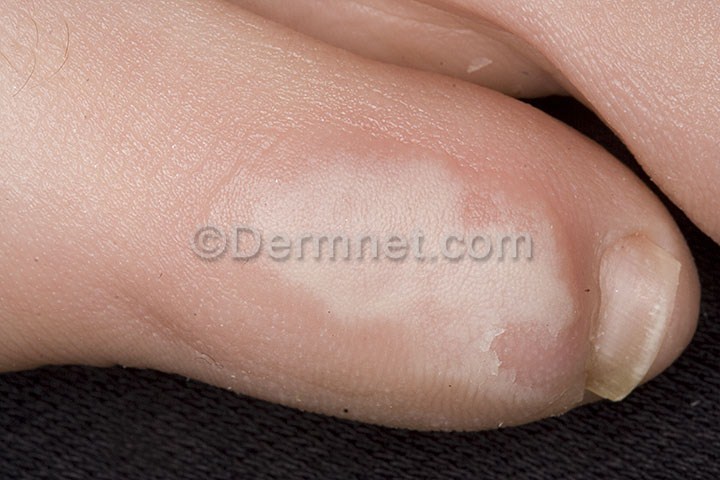
Disease: Eczema Photos